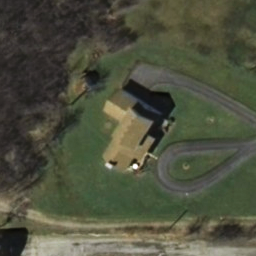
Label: sparseresidential